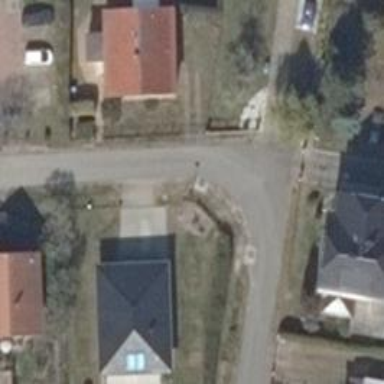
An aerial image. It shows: Driveway.